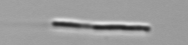
Label: Leptocylindrus